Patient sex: M
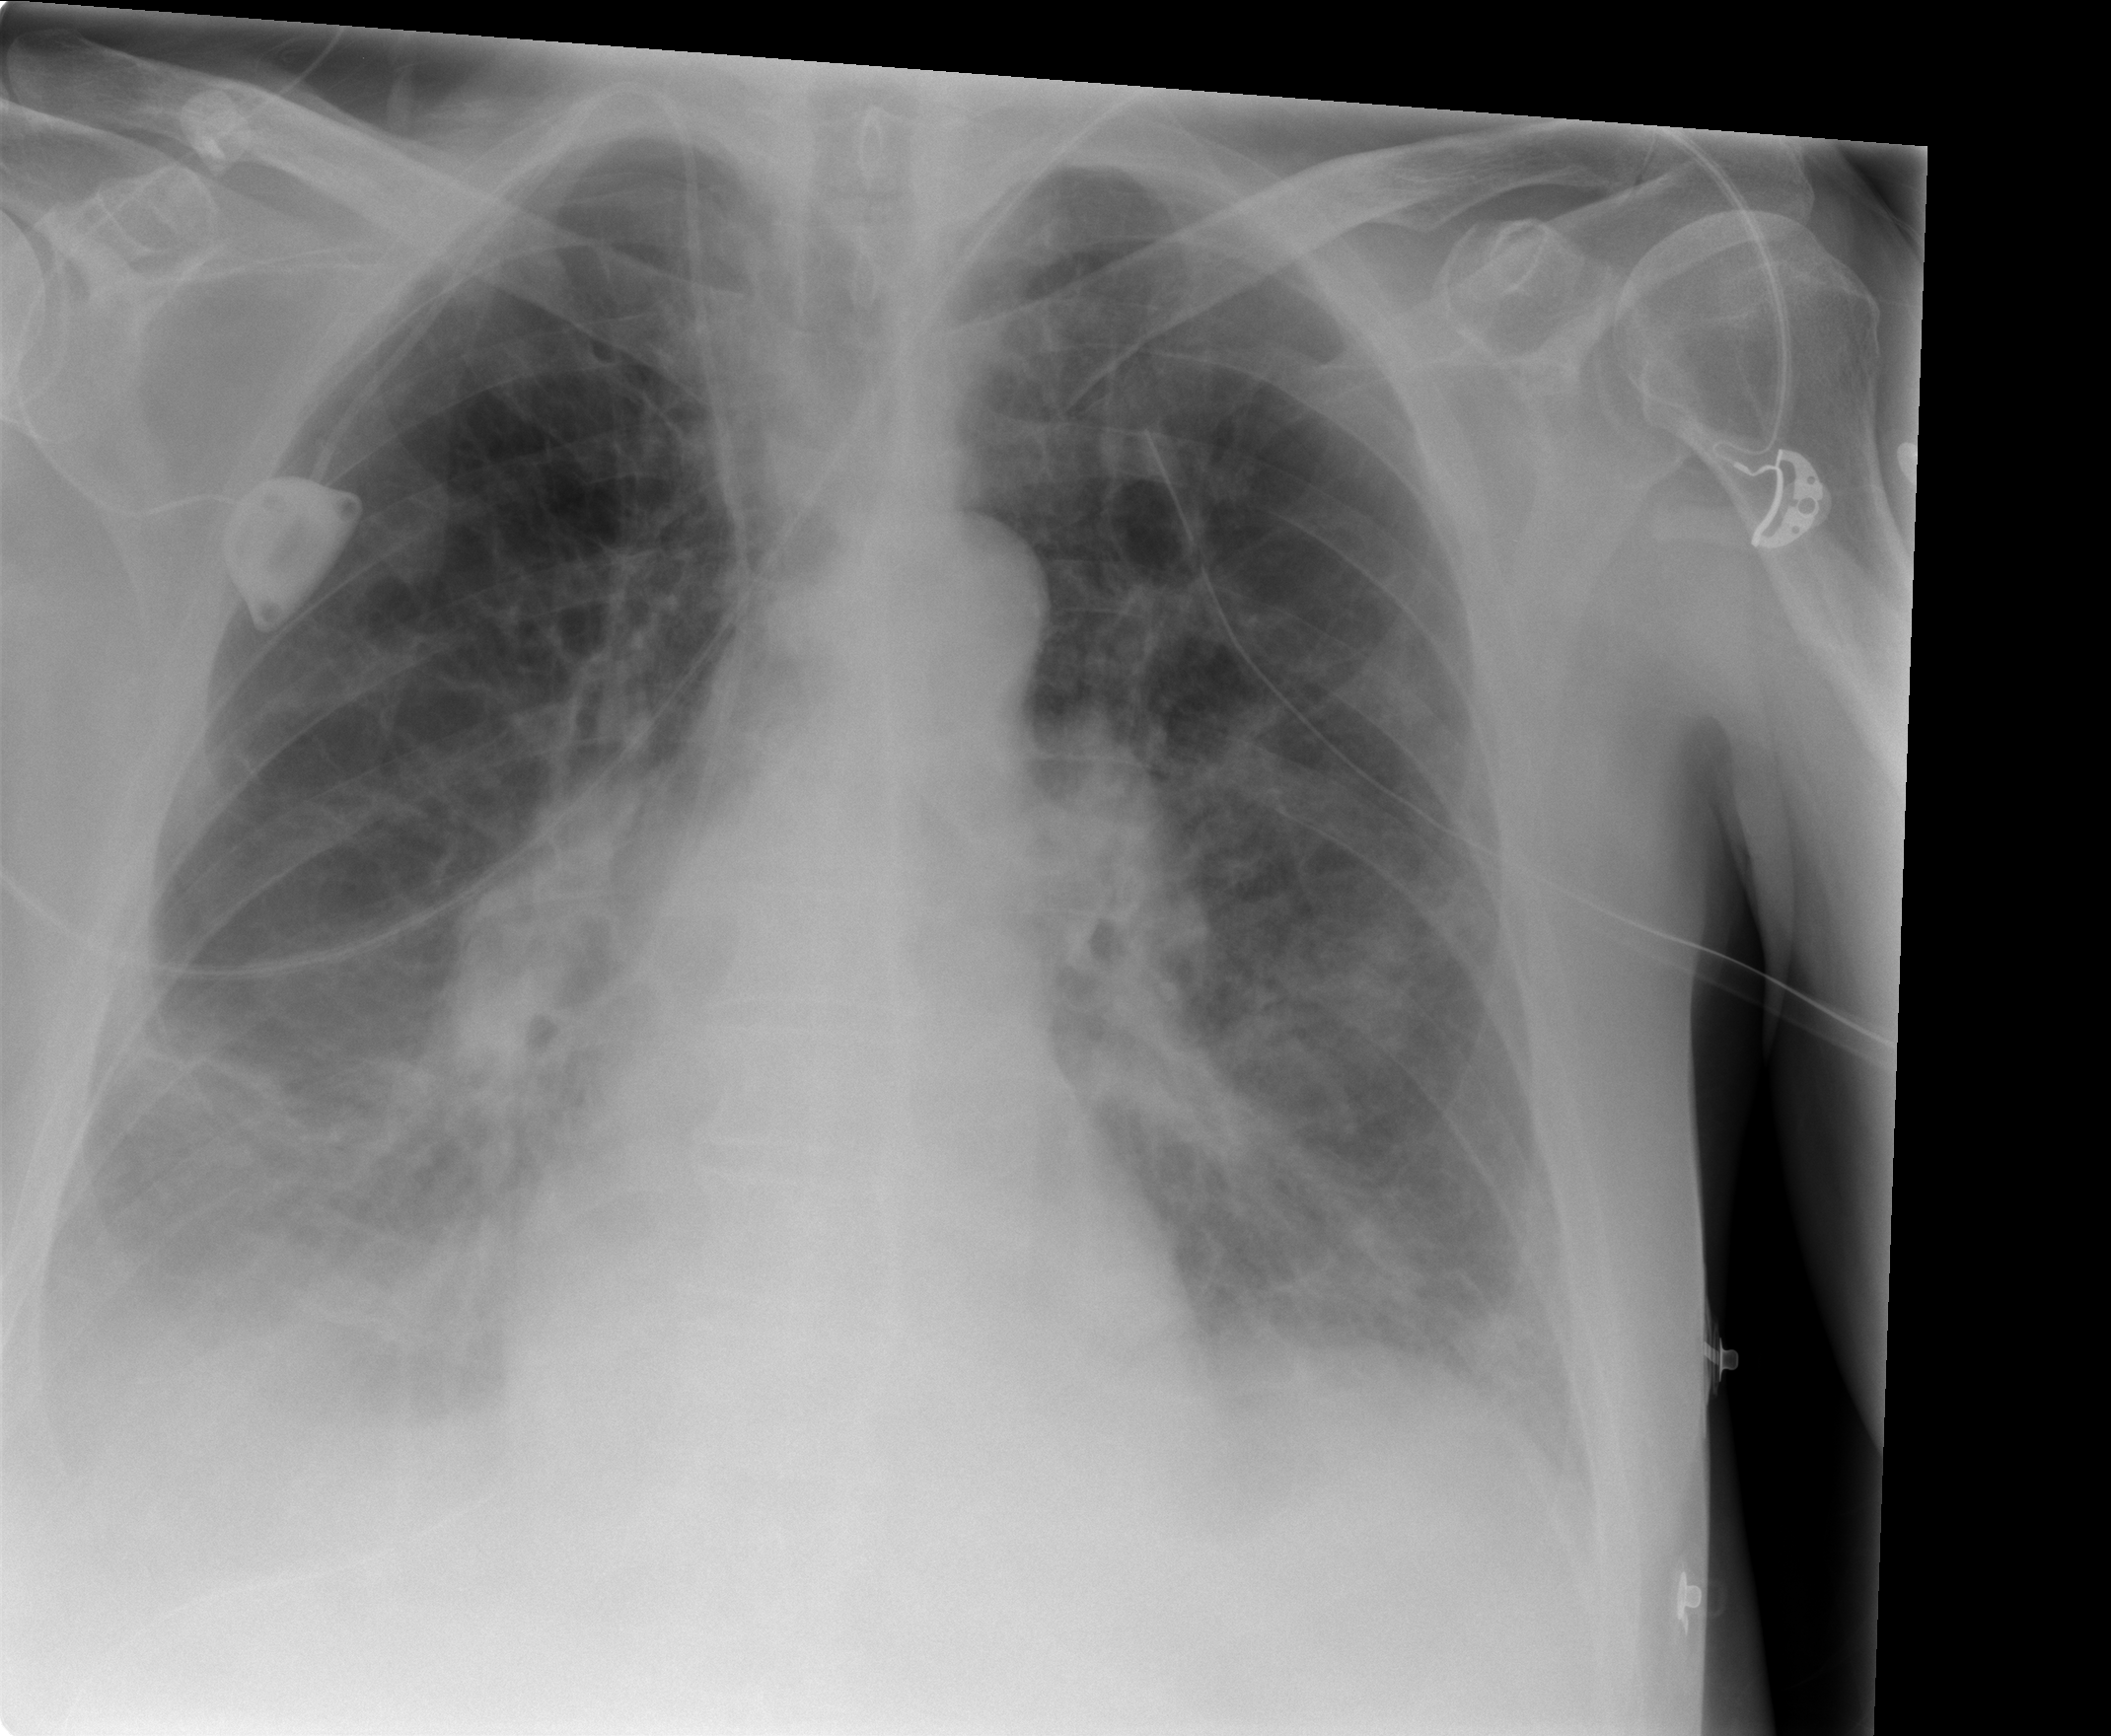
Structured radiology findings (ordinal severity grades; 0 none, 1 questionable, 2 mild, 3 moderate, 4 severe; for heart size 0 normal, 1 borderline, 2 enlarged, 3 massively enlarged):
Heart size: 0
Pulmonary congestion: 0
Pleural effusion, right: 2
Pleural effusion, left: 2
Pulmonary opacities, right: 1
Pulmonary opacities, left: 1
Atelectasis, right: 1
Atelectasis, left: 1